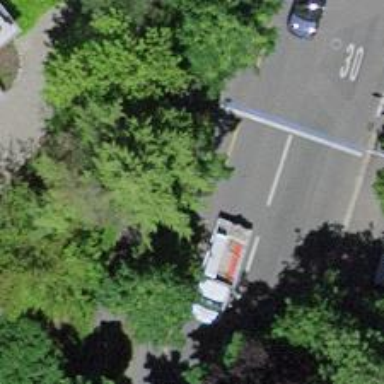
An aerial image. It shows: Tree-lined avenue.